Question: I have used android custom spinner.
My custom spinner look like bellow

My List data is like
'''
List<String> list = new ArrayList<String>();
list.add("001-<PHONE>-Md. Mokhhlesur Rahman");
list.add("001-<PHONE>-Mohammad Nazim Ullah");
list.add("001-<PHONE>-Mohsin Kabir");
list.add("001-<PHONE>-Maruf Pervaz Khan");
list.add("001-<PHONE>-Md.Nazmul Hasan");
'''
My Spinner Adapter and setting data in spinner is like bellow
'''
Spinner spinner = (Spinner) findViewById(R.id.spinner);
ArrayAdapter<String> dataAdapter = new ArrayAdapter<String>(this,
android.R.layout.simple_spinner_item, list);
dataAdapter.setDropDownViewResource(android.R.layout.simple_spinner_dropdown_item);
spinner.setAdapter(dataAdapter);
'''
My problem is spinner's item text is large like "001-<PHONE>-Maruf Pervaz"
I want to select only id like 001-<PHONE>.
I don't want to get full text of the spinner item selection. How can I remove name part like -Maruf Pervaz Khan from 001-<PHONE>-Maruf Pervaz on item selection from spinner.
Please Help me
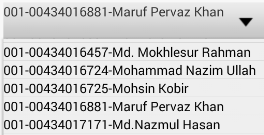
Answer: Try this. If the row item maintains same pattern as 001-<PHONE>-Md.Some Name
'''
spinner.setOnItemSelectedListener(new OnItemSelectedListener() {
@Override
public void onItemSelected(AdapterView<?> parent, View view, int position, long id) {
Toast.makeText(MainActivity.this, adapter.getItem(position).substring(0,adapter.getItem(position).lastIndexOf("-")), Toast.LENGTH_LONG).show();
}
@Override
public void onNothingSelected(AdapterView<?> parent) {
// TODO Auto-generated method stub
}
});
'''